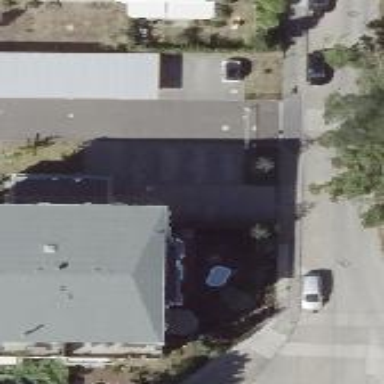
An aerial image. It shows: Apartment building with flat roof.